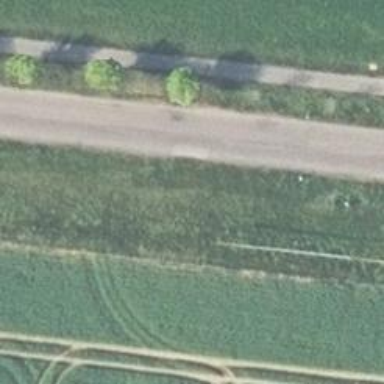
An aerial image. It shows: Unclassified road with asphalt surface.